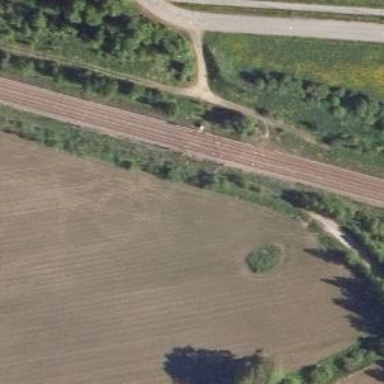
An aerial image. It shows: Continuous rail railway with electrified contact line.